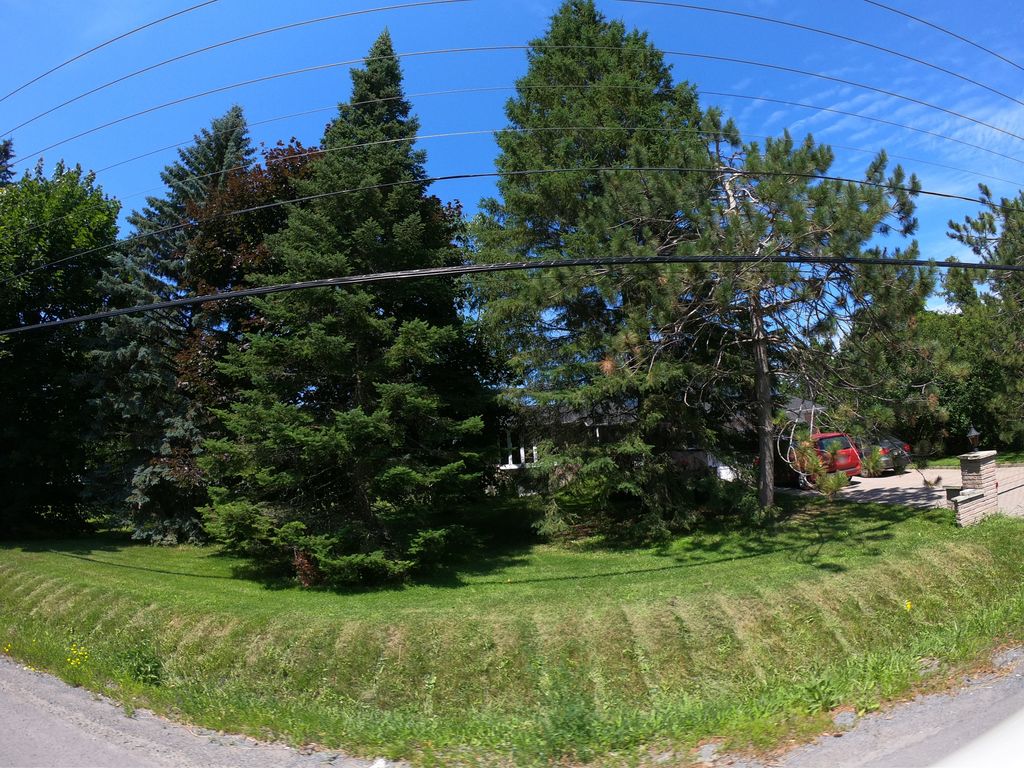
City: ottawa-gatineau